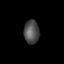
Tissue: lung
Cell type: Epithelial cells
Senescence score: 0.161
Nuclear area (px): 357
Mean DAPI intensity: 78.409